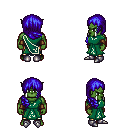
a pixel art fantasy rpg character, male body template, orc, green skin, sash dress, gold greaves, blue right-swept hairstyle, cloth bracers, metal boots, four views (front, back, left, right), 2x2 character sprite sheet, small pixel art, hard edges, no anti-aliasing